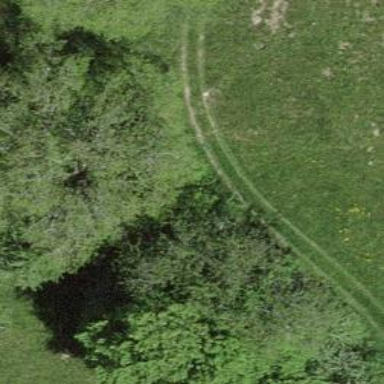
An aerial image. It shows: Track with grade 5 tracktype.